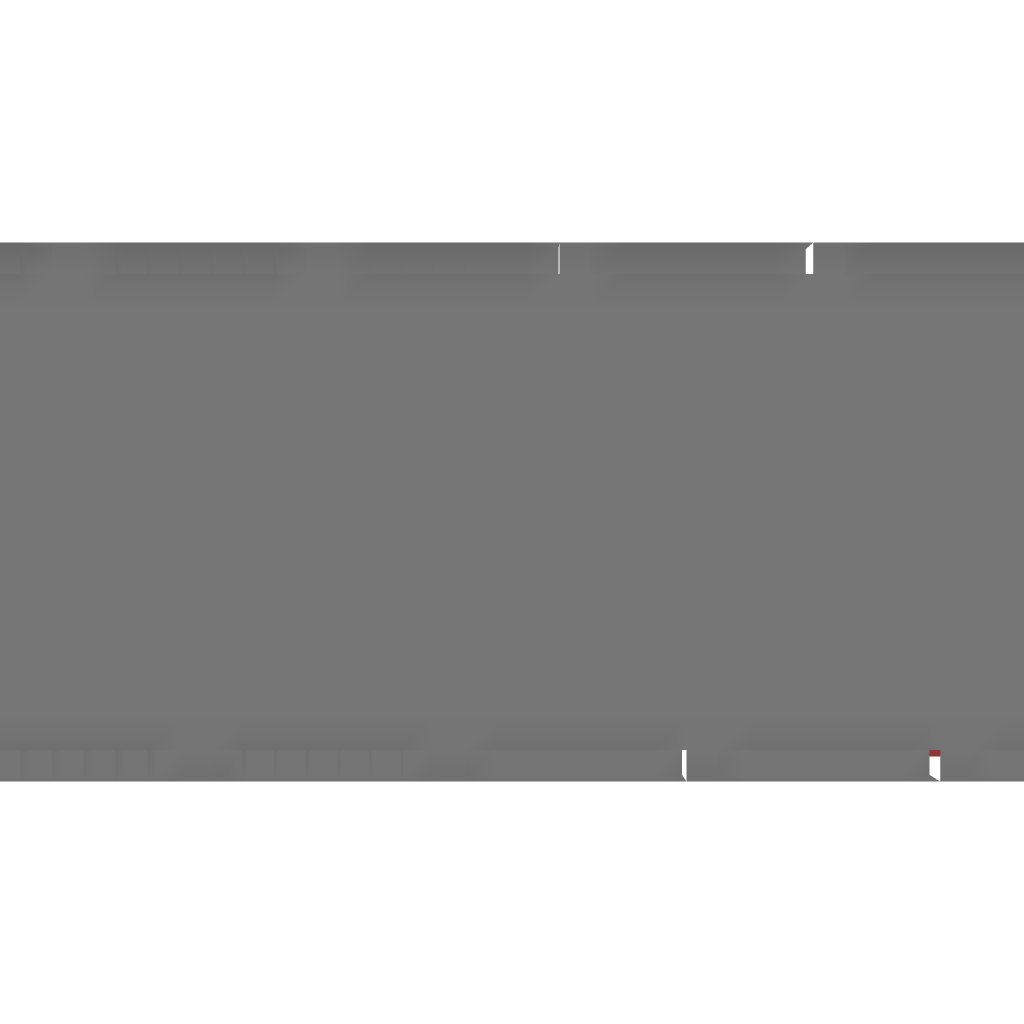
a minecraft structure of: PVP/Adventure Lobby V. 2 (alpha) bad low quality